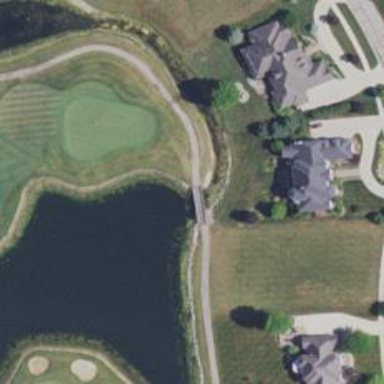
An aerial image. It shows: Service road with bridge used as golf cart path.